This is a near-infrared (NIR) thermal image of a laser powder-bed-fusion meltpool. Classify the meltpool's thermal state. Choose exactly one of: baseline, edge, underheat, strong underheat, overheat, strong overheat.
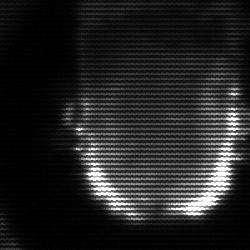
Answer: baseline